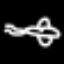
Label: airplane